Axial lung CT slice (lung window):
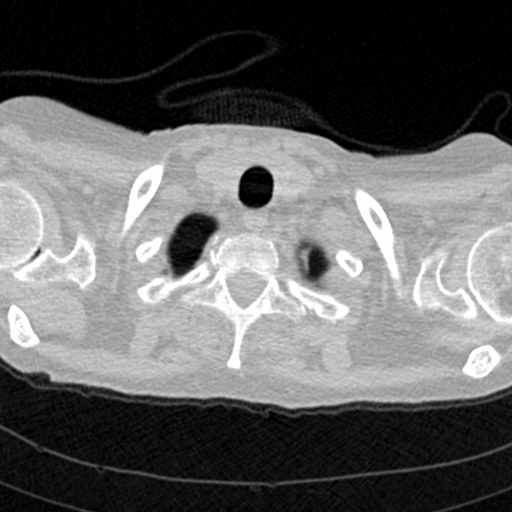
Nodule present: no